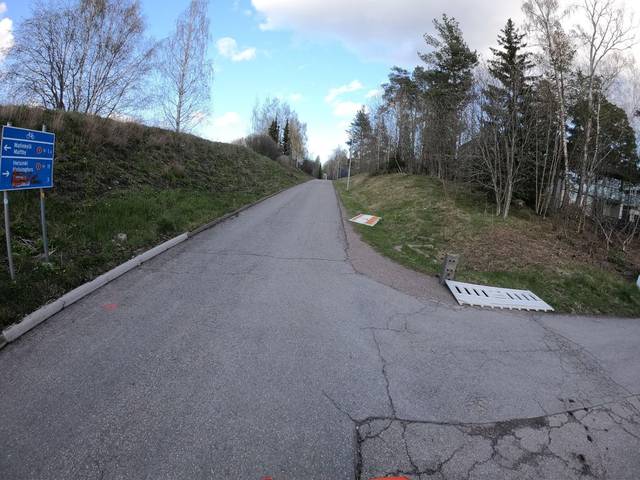
Region: Finland
Coordinates: 60.166, 24.762